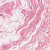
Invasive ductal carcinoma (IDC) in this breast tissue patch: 0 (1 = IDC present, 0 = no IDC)